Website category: sports
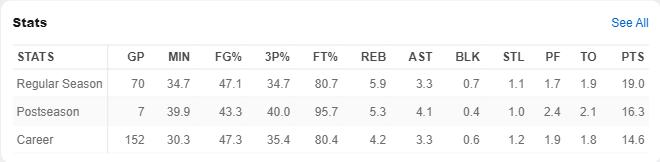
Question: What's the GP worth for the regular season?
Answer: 70

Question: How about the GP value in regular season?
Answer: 70

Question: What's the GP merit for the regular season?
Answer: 70

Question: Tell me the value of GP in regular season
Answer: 70

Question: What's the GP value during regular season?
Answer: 70

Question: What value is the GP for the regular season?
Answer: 70

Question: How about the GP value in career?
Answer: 152

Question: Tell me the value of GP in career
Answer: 152

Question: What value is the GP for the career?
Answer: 152

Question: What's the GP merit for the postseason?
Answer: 7

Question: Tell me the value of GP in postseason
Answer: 7

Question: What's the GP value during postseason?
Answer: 7

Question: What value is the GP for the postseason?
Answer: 7

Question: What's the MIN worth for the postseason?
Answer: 39.9

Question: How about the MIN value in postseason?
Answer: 39.9

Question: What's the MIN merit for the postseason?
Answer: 39.9

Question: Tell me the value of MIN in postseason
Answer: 39.9

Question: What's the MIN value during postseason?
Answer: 39.9

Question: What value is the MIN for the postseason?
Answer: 39.9

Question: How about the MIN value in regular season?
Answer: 34.7

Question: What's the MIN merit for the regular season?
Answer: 34.7

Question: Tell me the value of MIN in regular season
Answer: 34.7

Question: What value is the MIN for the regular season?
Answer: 34.7

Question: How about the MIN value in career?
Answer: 30.3

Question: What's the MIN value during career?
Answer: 30.3

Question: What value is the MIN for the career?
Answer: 30.3

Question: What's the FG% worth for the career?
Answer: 47.3

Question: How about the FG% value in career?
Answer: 47.3

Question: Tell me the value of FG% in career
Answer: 47.3

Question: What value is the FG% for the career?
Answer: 47.3

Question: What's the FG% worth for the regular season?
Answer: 47.1

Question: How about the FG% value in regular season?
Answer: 47.1

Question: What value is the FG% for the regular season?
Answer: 47.1

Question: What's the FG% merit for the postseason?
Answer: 43.3

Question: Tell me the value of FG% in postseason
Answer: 43.3

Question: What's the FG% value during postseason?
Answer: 43.3

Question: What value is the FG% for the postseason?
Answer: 43.3

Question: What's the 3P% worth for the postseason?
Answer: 40.0

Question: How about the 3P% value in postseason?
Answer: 40.0

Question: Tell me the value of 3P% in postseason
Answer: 40.0

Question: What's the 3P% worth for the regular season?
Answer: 34.7

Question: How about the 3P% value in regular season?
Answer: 34.7

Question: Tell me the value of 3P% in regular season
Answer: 34.7

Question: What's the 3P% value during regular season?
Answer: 34.7

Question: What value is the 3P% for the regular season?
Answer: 34.7

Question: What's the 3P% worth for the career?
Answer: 35.4

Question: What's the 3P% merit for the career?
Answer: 35.4

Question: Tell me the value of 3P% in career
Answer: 35.4

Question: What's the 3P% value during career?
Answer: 35.4

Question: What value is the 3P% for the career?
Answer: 35.4

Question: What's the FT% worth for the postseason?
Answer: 95.7

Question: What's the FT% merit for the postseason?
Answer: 95.7

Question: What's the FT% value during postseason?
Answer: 95.7

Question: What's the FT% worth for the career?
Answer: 80.4

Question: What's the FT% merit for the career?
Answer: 80.4

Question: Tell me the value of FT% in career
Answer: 80.4

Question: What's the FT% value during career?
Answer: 80.4

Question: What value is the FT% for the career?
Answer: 80.4

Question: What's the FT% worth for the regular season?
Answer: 80.7

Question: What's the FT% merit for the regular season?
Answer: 80.7

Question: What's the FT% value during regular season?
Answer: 80.7

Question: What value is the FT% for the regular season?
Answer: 80.7

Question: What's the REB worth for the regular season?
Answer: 5.9

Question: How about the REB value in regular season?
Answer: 5.9